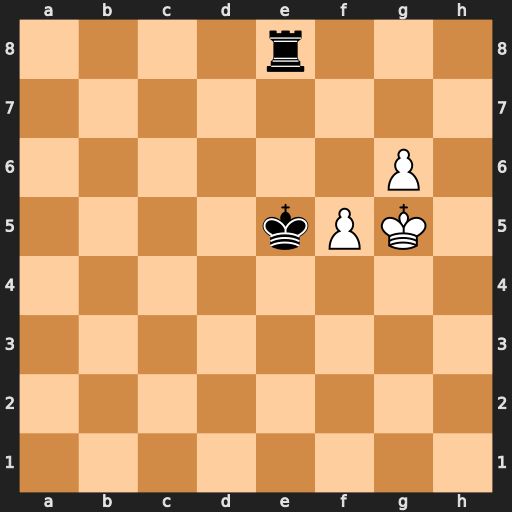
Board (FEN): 4r3/8/6P1/4kPK1/8/8/8/8
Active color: w
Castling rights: -
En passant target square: -
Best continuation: g7 Rb8 f6 Rb1 f7